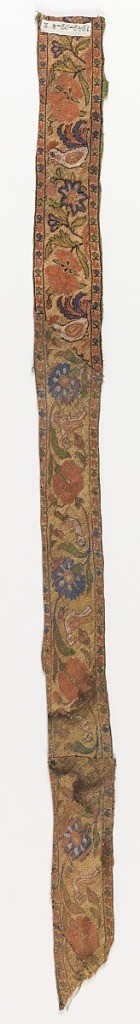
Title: Textile
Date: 17th–early 18th century
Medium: silk, metallic yarns Technique: twill weave
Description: Narrow band showing repeating pattern of flowers and birds.